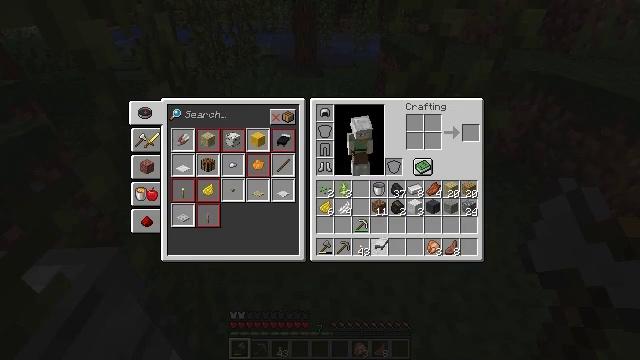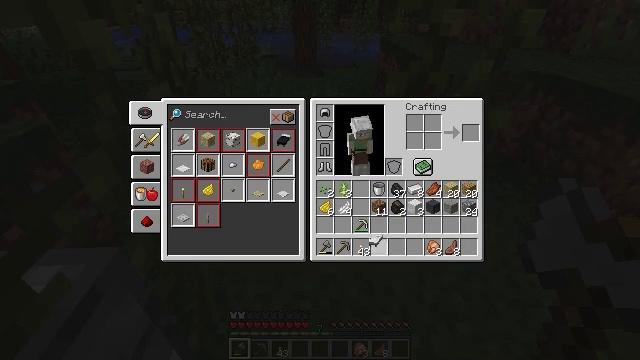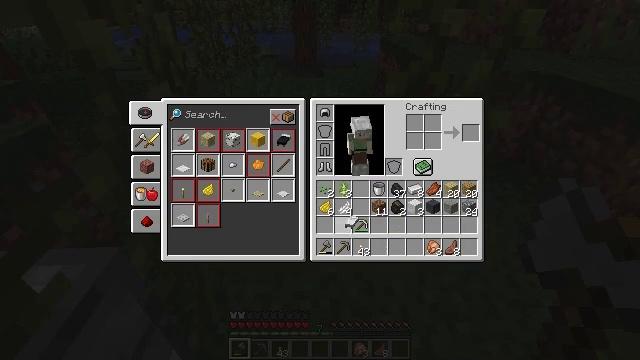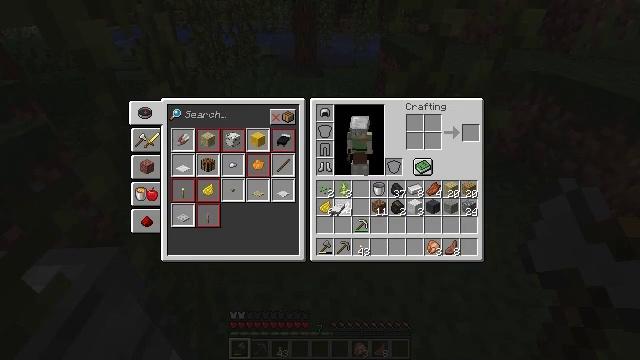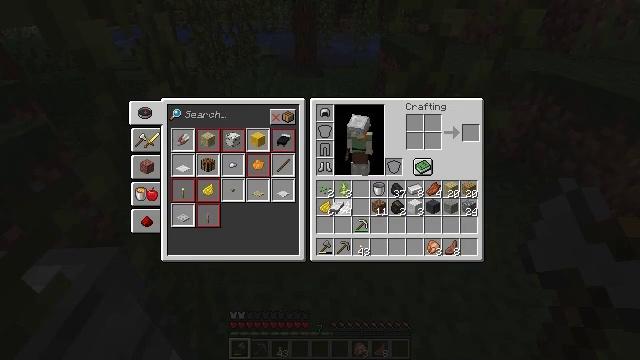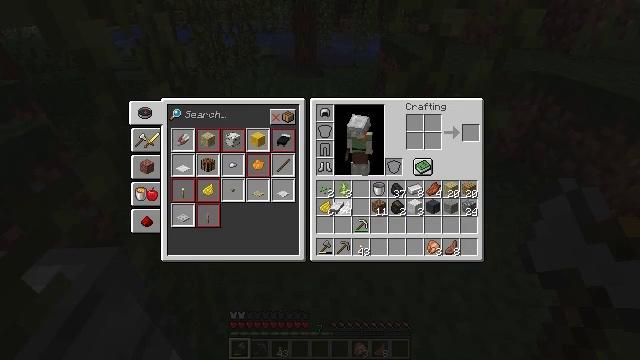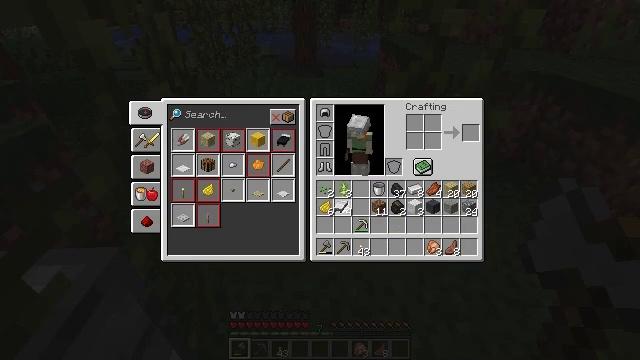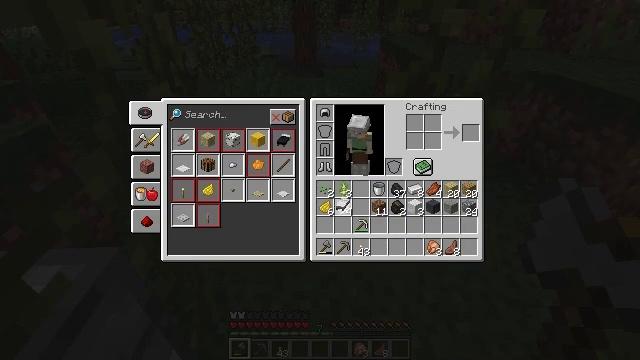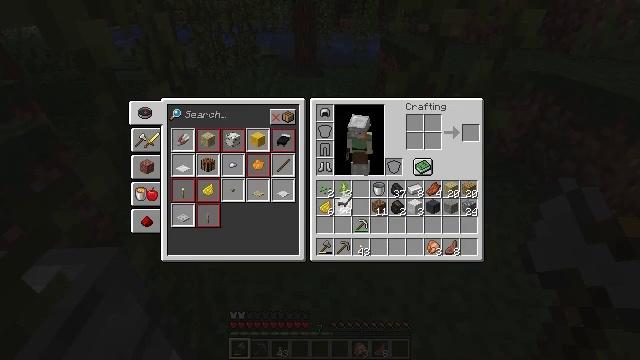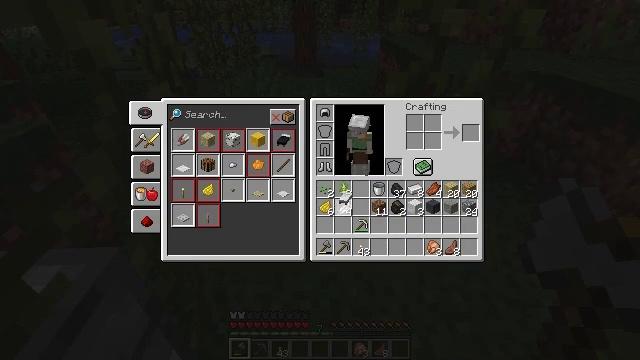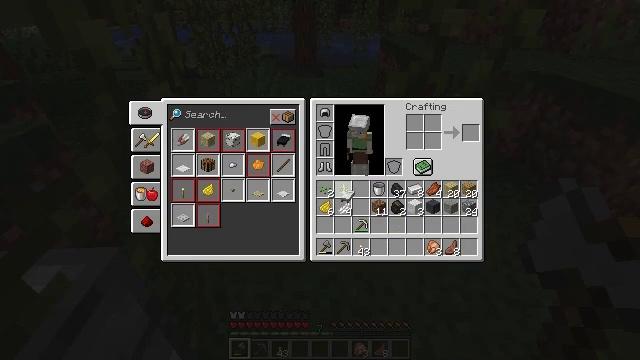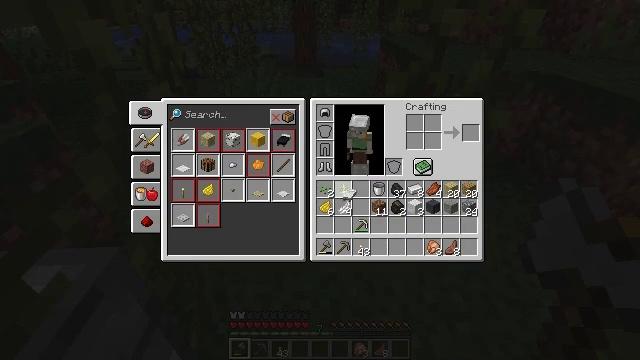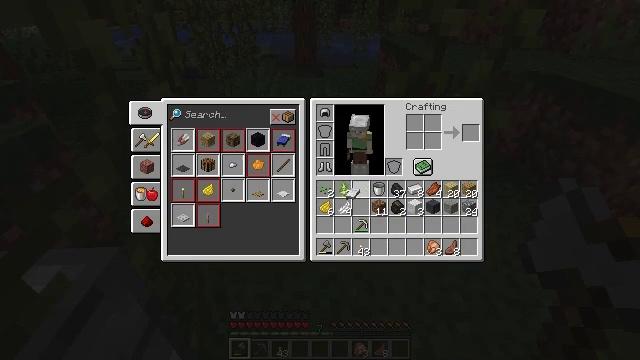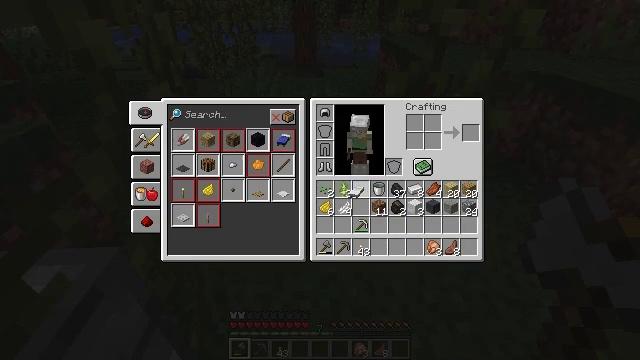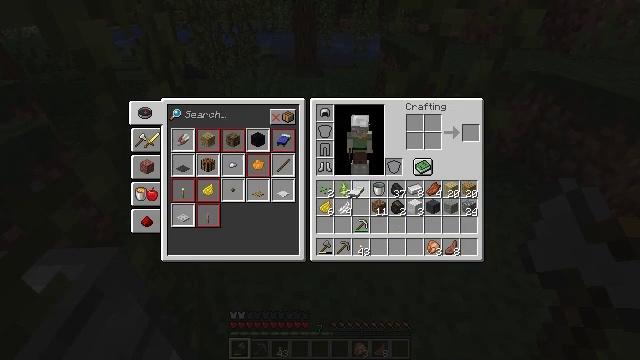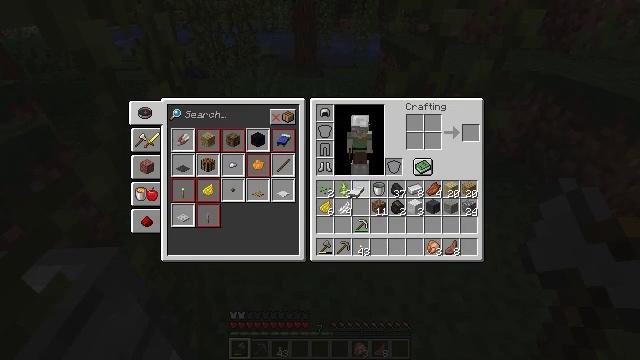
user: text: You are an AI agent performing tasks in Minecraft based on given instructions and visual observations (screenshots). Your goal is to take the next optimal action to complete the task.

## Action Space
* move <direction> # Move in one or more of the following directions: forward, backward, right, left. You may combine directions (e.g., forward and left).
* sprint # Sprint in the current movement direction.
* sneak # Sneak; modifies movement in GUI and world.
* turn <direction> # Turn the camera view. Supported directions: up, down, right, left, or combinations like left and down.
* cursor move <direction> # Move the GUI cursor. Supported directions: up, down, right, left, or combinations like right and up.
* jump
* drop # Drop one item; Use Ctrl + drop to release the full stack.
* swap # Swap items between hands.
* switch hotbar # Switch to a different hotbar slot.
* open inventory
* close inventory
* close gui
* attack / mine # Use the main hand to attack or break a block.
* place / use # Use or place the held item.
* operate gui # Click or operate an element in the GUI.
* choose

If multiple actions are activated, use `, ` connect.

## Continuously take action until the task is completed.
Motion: motion action
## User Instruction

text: Clear the seagrass to get an item.
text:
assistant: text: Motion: operate gui
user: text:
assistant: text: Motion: cursor move left and up
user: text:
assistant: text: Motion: cursor move left and up
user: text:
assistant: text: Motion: no_op
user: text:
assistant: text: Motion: no_op
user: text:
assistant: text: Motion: no_op
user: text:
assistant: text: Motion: no_op
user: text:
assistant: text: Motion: no_op
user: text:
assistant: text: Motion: no_op
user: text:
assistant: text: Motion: no_op
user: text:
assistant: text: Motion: no_op
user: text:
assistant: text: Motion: no_op
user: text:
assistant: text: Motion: no_op
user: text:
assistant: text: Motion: no_op
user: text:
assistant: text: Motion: no_op
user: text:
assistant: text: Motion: operate gui
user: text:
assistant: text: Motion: operate gui
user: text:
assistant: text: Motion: operate gui
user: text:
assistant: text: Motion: no_op
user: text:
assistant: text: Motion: no_op
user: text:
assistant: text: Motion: no_op
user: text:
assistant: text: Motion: no_op
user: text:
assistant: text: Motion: turn left
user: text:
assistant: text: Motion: turn left
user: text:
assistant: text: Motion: turn left
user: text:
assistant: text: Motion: turn left
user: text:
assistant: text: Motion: move left, turn left
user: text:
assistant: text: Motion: move left
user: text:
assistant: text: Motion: move back and move left
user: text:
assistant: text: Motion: move back and move left